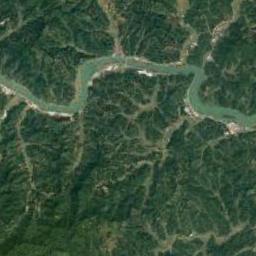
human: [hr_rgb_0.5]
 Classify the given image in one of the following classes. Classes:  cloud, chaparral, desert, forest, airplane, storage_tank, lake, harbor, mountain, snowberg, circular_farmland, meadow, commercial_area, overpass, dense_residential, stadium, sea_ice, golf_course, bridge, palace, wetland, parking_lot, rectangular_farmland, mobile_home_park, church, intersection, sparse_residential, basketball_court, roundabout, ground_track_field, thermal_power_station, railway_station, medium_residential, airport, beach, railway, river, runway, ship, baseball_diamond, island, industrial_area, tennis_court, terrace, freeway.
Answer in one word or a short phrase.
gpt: river